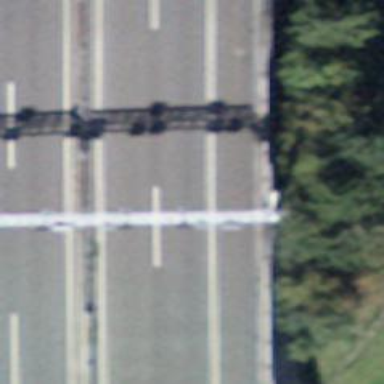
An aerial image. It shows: Gantry structure.